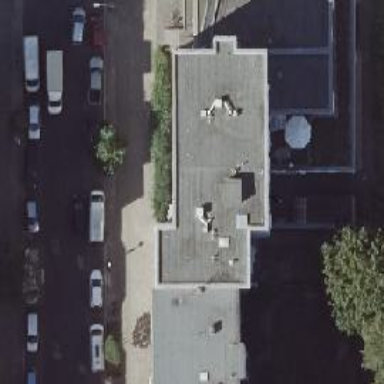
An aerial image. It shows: Flat roof retail building.